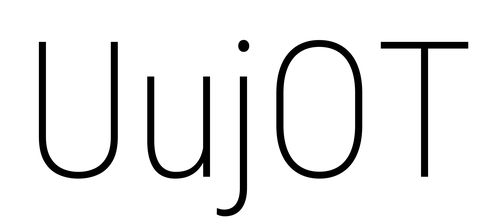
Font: Roboto_Condensed_ExtraLight